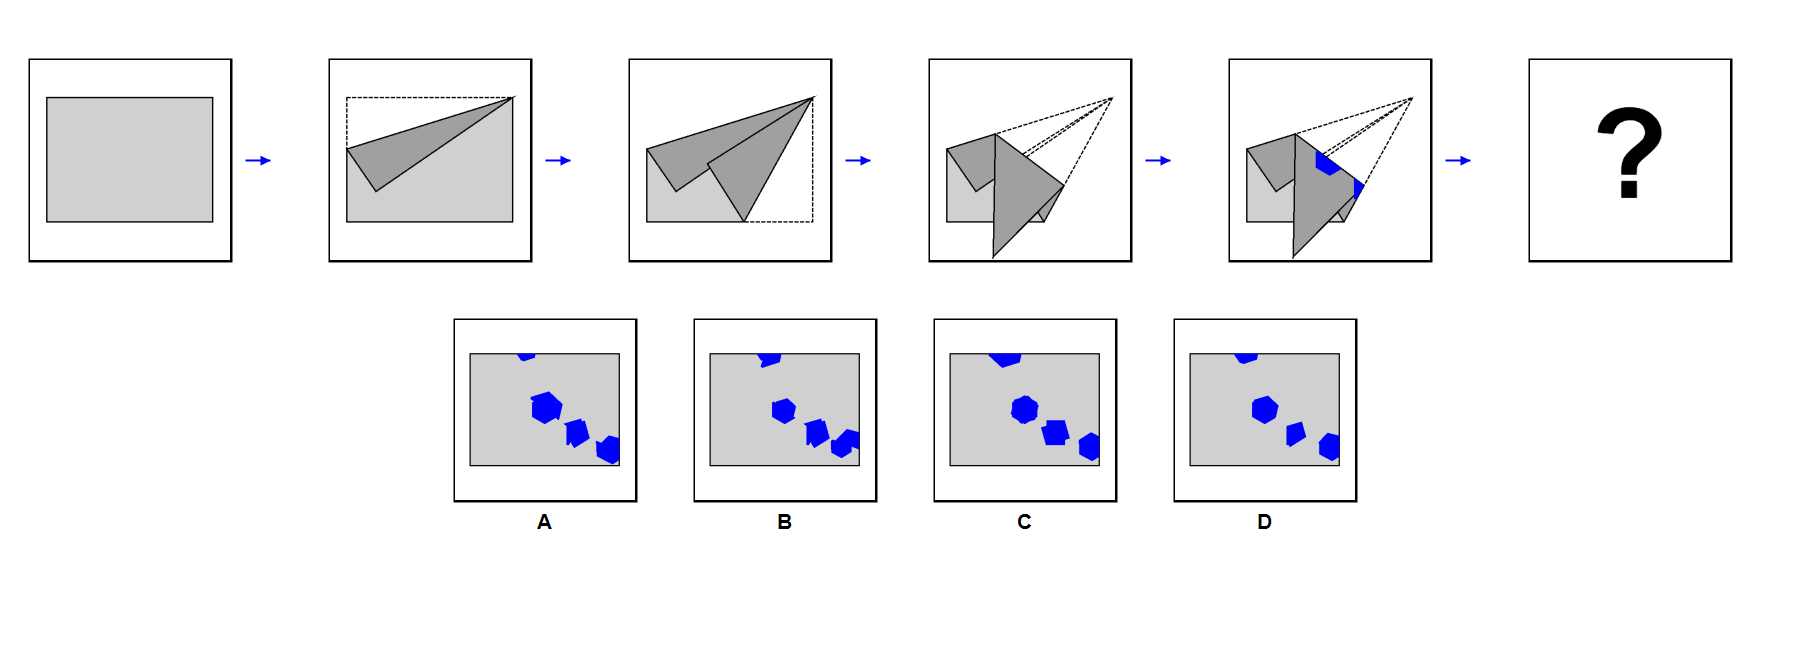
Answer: D